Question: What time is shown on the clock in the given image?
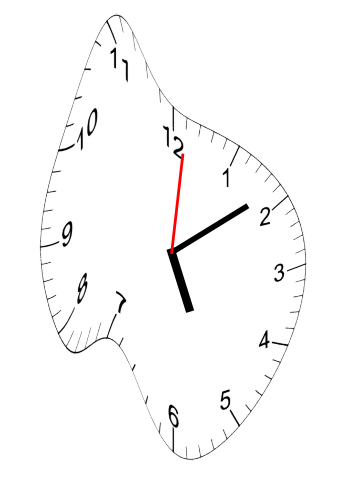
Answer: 05:09:01